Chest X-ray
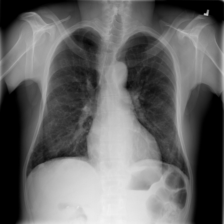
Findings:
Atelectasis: negative
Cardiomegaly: negative
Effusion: negative
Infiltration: positive
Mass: negative
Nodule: negative
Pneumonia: negative
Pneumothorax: negative
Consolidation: negative
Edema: negative
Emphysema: negative
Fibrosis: negative
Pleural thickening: negative
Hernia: negative